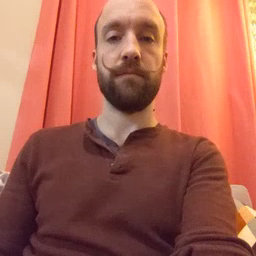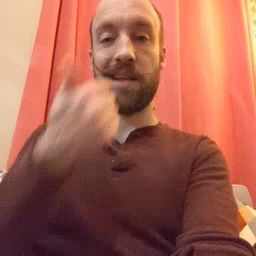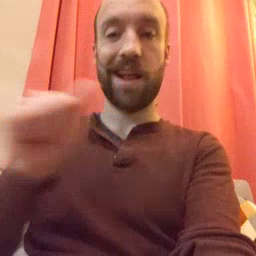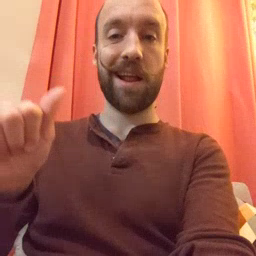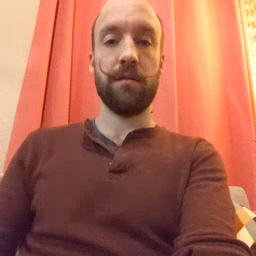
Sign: any